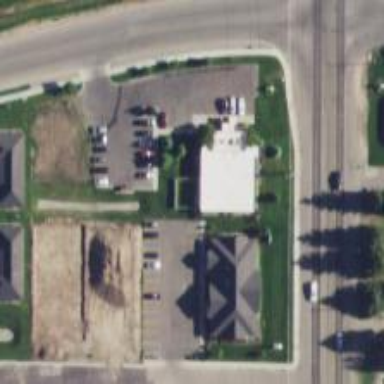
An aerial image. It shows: Veterinary facility.